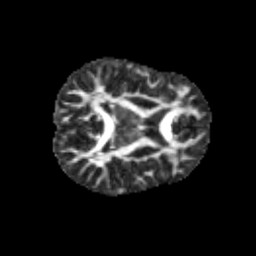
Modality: FA
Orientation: axial
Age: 11
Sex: female
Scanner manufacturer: siemens
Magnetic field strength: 3 T
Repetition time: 3.8 s
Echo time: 0.07 s